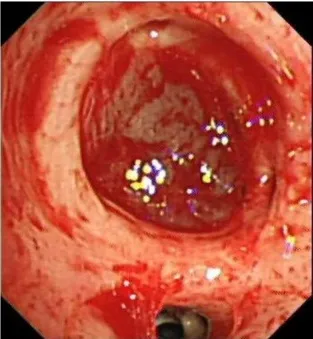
(B) After resection of the intratracheal mass, the distal part of the basal segment of the left lower lung remained obstructed.
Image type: endoscopy (airway_endoscopy)